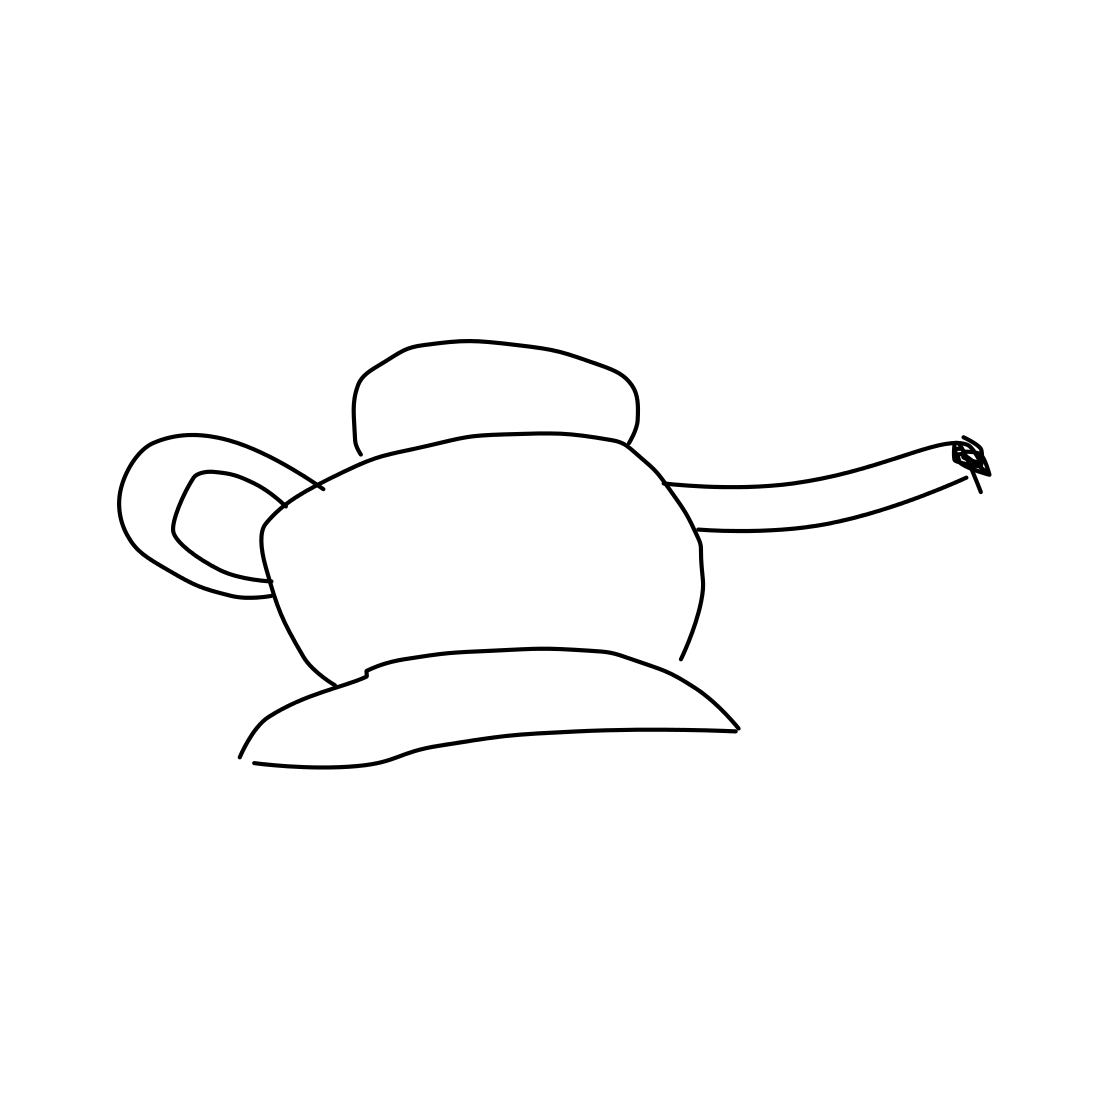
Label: teapot